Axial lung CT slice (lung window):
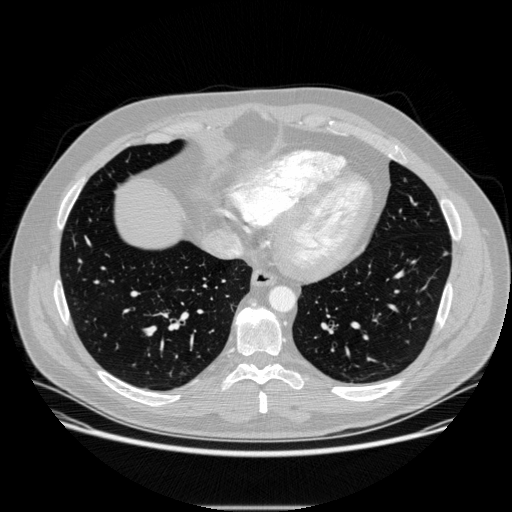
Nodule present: no